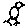
Label: bird